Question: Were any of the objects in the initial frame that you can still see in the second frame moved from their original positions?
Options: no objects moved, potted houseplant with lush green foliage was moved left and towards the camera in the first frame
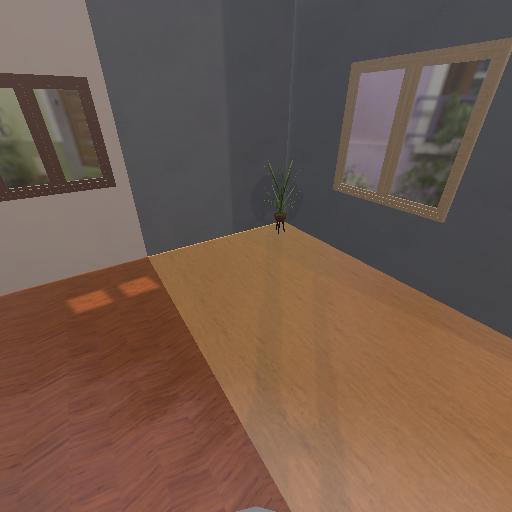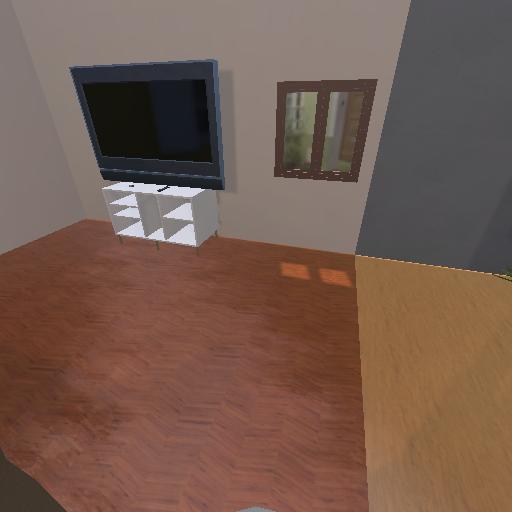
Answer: no objects moved